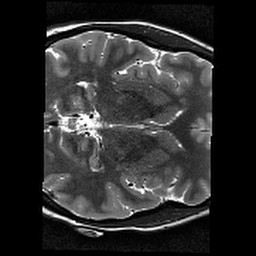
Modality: T2w
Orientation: axial